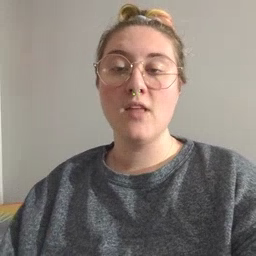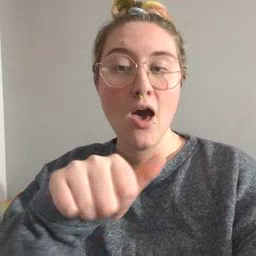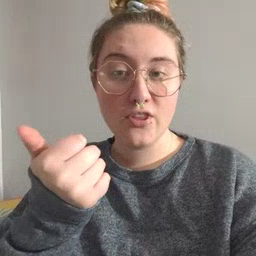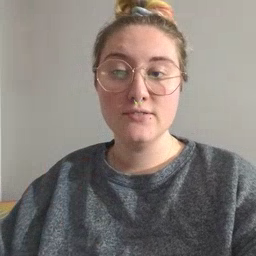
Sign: another